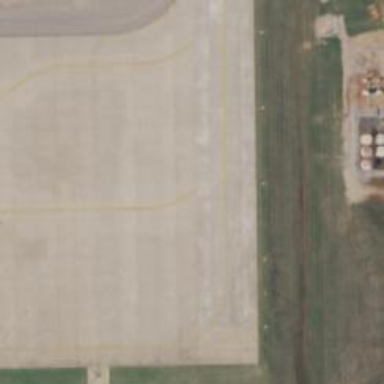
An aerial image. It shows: View of taxiway at the airport.